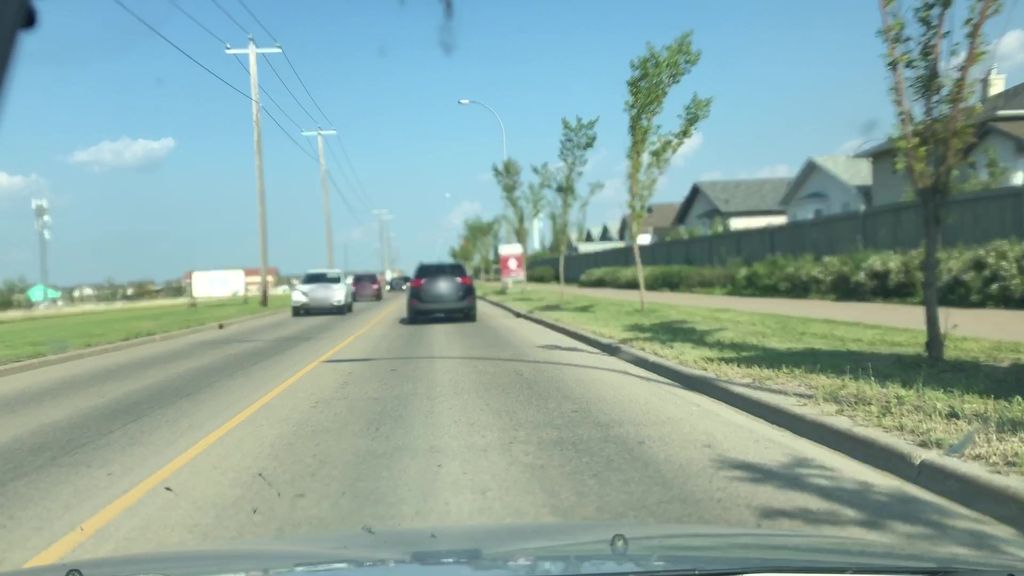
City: edmonton